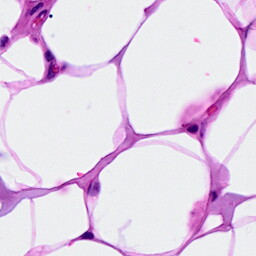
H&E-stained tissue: Breast